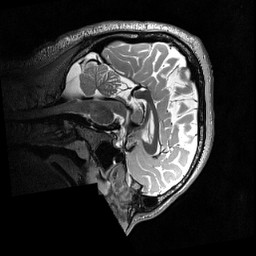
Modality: T2w
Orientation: sagittal
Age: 24
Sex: male
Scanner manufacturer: siemens
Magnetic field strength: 3 T
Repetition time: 3.2 s
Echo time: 0.566 s